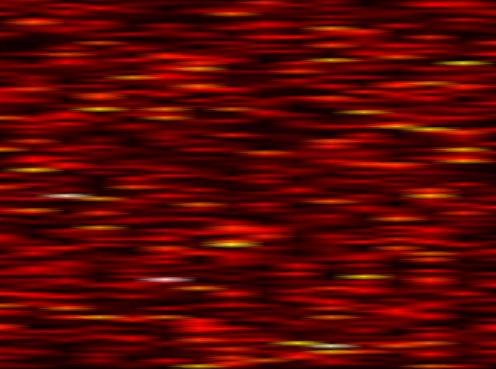
Label: FOFDM